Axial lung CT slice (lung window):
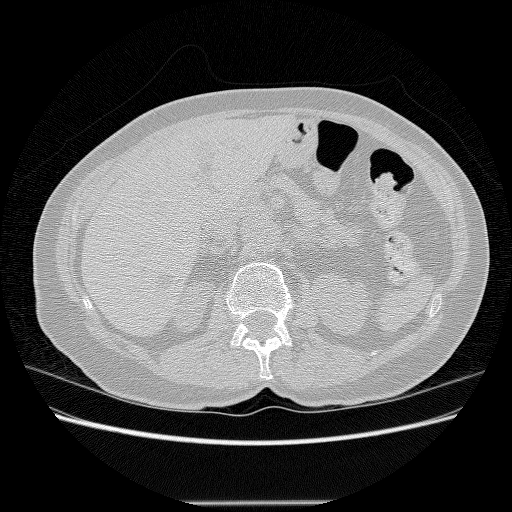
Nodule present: no